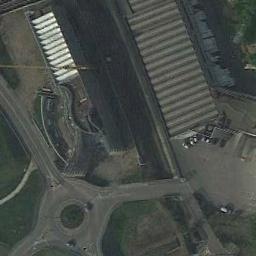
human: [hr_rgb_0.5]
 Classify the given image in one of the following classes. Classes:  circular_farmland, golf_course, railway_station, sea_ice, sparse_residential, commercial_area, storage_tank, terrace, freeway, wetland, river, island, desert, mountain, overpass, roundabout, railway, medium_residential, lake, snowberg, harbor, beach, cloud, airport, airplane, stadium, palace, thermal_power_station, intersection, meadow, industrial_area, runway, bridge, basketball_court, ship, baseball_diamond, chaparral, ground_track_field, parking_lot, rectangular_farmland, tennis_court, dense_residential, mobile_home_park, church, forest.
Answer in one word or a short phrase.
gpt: roundabout